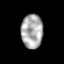
Tissue: prostate
Cell type: B cells
Senescence score: 0.748
Nuclear area (px): 721
Mean DAPI intensity: 170.621